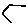
Label: hexagon